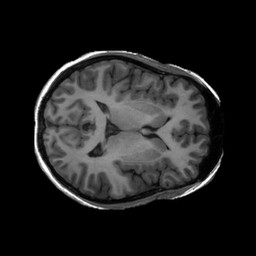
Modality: T1w
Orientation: axial
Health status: ill
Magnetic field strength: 3 T